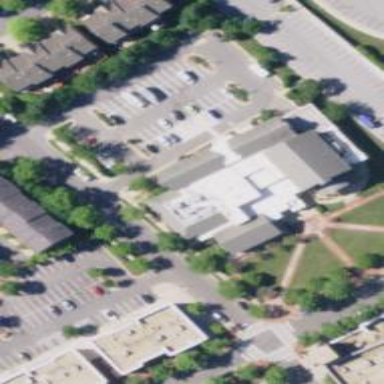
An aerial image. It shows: Arts centre.